Field crop: maize
Growth stage: 1
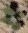
Species: chenopodium